This grayscale image was formed by reshaping a rotor test-rig vibration snapshot into a 2-D grid. Based on the visible evidence, which rotor condition applies: normal, misalignment, unbalance, looseness?
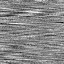
Answer: normal